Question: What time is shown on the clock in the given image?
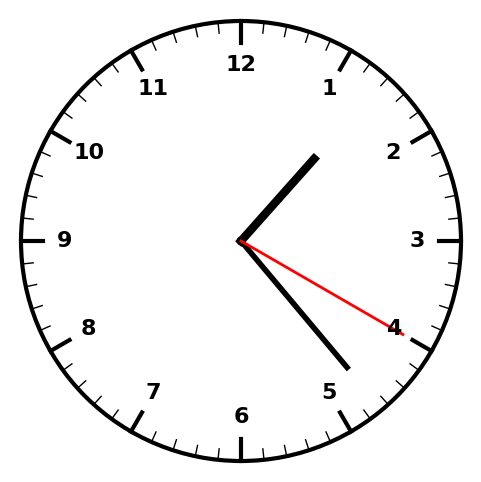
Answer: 01:23:20